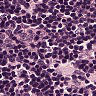
Metastatic tissue present: no